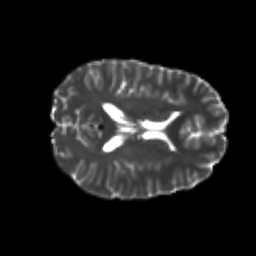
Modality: T2w
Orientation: axial
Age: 21
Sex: female
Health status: healthy
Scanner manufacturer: philips
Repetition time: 7.389 s
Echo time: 0.08599 s